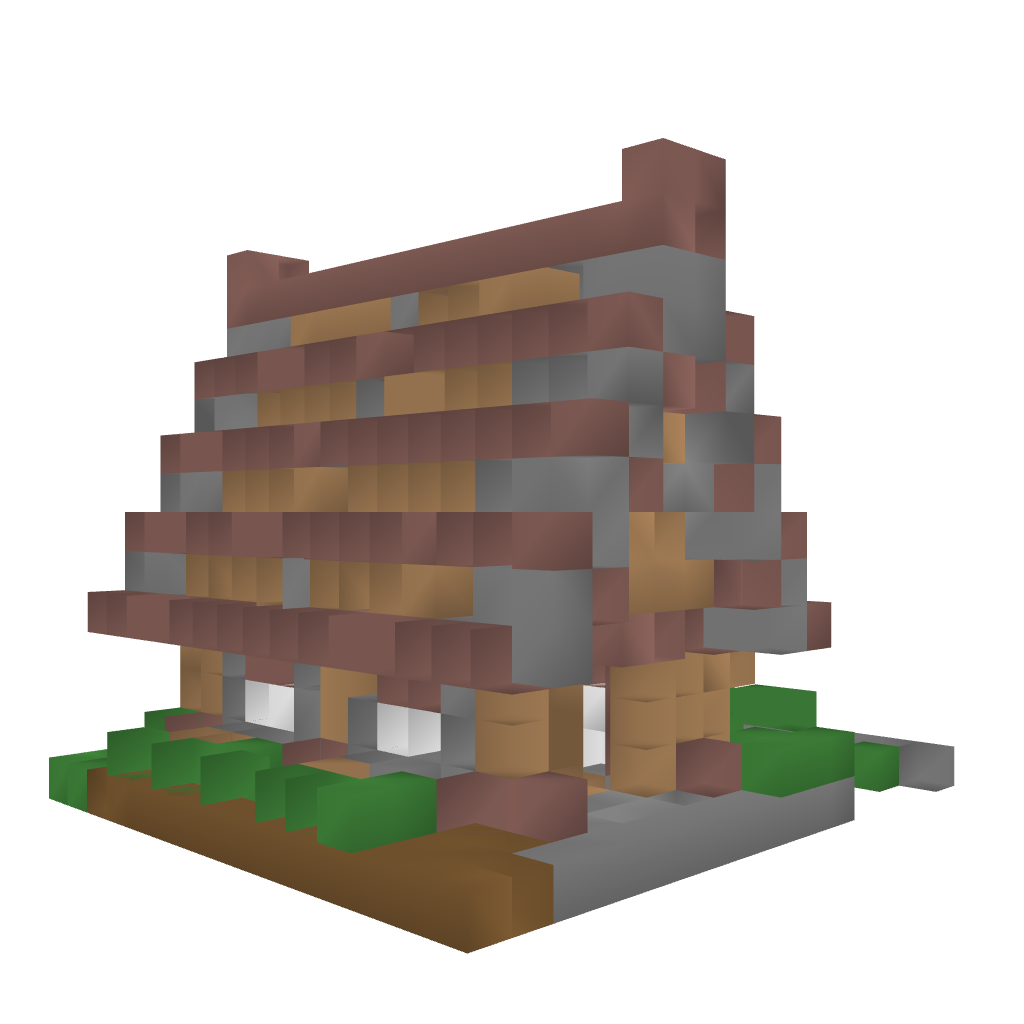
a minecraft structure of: My Little Survival Adventure bad low quality